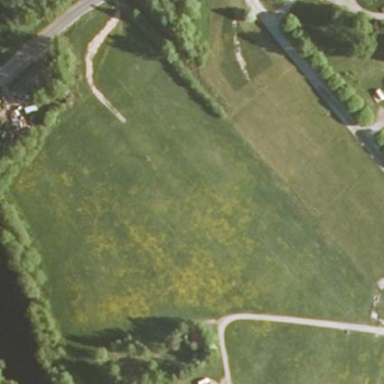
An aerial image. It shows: Open area covered with grass.